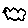
Label: cloud